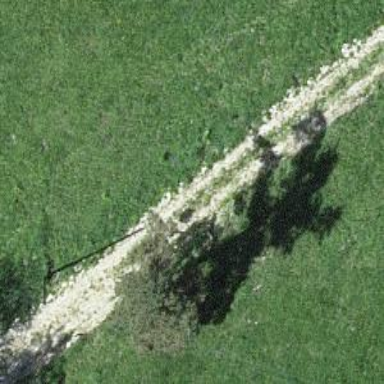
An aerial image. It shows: Track with very rough surface.